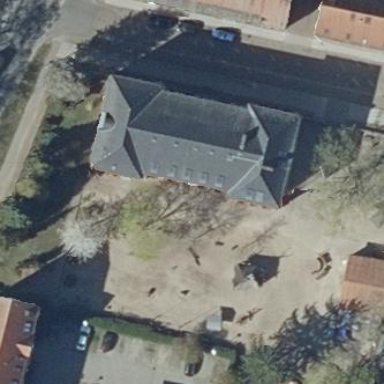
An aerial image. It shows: School building.